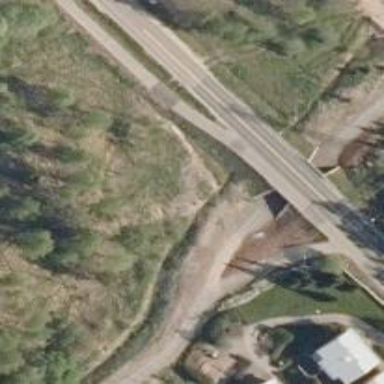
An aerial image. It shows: Cycleway.